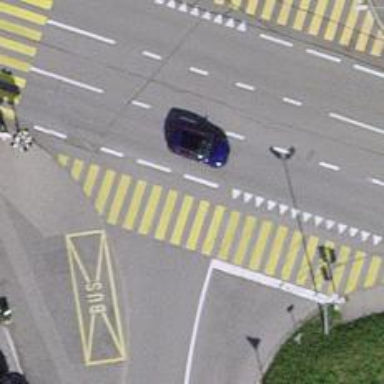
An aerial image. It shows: Crossing with traffic signals.